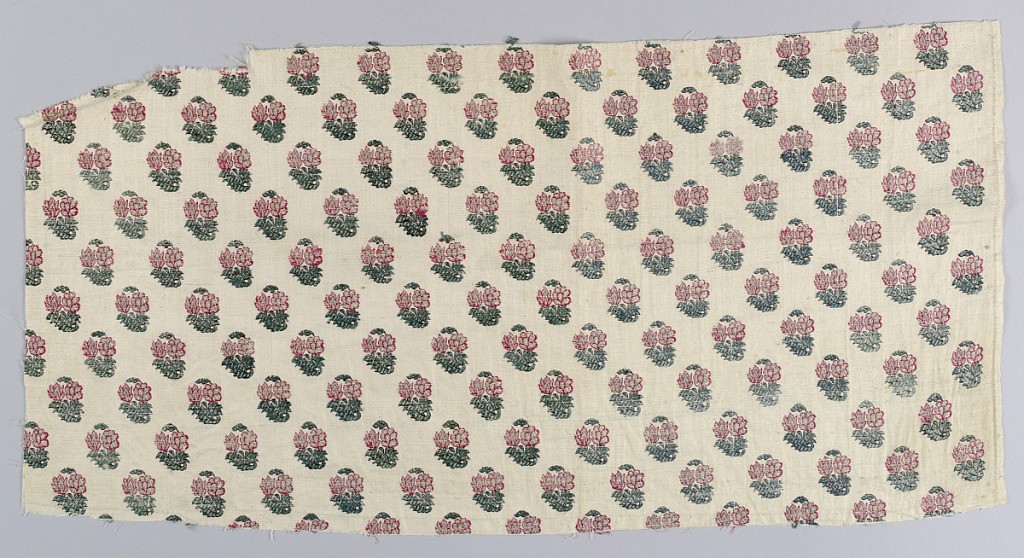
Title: Fragment
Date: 19th century
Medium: silk warp, cotton, silk, and metallic wefts Technique: plain weave with supplementary weft
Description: Woven fragment has a design of red and green floral sprigs arranged in rows on an off-white ground.